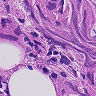
Metastatic tissue present: yes